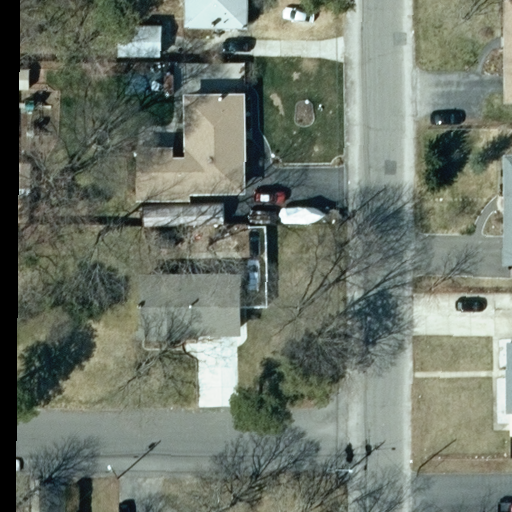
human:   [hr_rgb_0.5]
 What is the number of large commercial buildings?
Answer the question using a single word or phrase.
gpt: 0

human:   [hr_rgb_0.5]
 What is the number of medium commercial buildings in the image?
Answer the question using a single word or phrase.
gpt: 0

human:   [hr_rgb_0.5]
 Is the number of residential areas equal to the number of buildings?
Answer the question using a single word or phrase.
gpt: no

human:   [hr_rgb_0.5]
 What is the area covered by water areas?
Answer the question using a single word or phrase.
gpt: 0m2

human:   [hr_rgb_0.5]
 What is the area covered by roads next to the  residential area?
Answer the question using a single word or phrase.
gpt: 0m2

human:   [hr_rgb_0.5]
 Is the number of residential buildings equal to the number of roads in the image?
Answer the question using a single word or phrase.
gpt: no

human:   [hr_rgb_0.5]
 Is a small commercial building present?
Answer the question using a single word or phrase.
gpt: no

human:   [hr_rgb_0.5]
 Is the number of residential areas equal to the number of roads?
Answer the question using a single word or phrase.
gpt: no

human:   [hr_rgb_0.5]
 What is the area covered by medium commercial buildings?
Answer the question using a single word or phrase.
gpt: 0m2

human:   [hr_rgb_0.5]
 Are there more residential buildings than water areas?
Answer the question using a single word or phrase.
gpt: yes

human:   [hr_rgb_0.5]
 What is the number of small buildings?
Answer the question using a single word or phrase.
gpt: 5

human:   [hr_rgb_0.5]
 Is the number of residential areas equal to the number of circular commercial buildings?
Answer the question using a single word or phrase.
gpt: no

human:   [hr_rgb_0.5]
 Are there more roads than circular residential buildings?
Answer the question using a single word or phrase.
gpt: yes

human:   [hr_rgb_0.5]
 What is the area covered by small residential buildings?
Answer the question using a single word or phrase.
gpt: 168m2

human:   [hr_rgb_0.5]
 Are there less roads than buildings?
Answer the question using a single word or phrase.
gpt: yes

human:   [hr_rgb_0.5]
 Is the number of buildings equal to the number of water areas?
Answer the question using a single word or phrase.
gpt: no

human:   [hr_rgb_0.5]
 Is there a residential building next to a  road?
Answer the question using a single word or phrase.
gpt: yes

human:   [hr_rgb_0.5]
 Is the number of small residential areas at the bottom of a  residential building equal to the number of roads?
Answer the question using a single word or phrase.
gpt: no

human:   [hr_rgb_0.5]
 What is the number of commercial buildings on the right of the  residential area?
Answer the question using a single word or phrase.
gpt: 0

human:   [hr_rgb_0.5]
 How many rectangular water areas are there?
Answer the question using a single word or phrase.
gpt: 0

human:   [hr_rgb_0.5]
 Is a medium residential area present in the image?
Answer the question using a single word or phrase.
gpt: no

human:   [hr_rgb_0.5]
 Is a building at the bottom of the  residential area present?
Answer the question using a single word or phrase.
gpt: no

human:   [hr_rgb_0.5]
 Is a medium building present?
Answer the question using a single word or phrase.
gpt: yes

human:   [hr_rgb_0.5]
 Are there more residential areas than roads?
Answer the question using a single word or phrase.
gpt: no

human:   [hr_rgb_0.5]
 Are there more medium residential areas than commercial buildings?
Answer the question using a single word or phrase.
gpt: no

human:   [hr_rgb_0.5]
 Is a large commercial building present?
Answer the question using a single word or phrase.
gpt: no

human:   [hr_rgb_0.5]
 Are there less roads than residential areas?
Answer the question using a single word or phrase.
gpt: no

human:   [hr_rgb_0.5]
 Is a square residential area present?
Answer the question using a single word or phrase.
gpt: no

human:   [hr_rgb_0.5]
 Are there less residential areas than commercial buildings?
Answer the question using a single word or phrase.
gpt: no

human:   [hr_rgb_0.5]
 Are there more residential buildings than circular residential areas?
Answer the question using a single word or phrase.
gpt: yes

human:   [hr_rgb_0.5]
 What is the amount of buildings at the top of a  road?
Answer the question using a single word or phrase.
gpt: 7

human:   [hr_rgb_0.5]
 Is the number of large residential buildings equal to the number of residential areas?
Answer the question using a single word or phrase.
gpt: no

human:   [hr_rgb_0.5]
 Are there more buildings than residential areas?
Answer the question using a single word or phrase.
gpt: yes

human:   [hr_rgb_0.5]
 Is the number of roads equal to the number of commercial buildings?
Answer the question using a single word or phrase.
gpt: no

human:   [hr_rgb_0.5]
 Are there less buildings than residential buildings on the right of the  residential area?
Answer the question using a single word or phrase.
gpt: no

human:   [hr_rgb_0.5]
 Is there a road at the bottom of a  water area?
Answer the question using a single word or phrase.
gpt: no